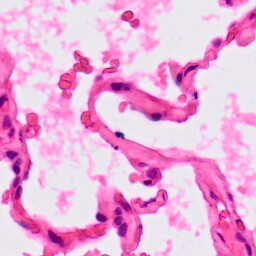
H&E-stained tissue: Lung